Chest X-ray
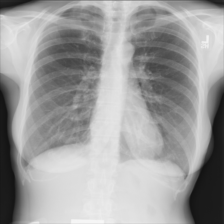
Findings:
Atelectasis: negative
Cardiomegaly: negative
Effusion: negative
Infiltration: negative
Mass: negative
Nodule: negative
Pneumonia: negative
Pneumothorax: negative
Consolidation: negative
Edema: negative
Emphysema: negative
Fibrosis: negative
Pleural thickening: negative
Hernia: negative